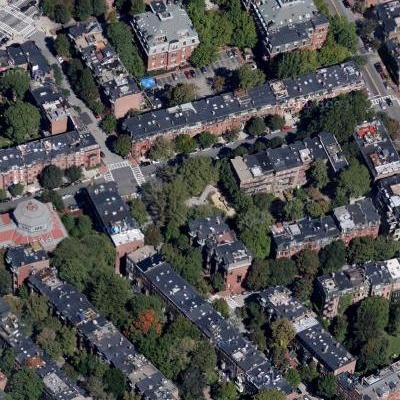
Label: fResident